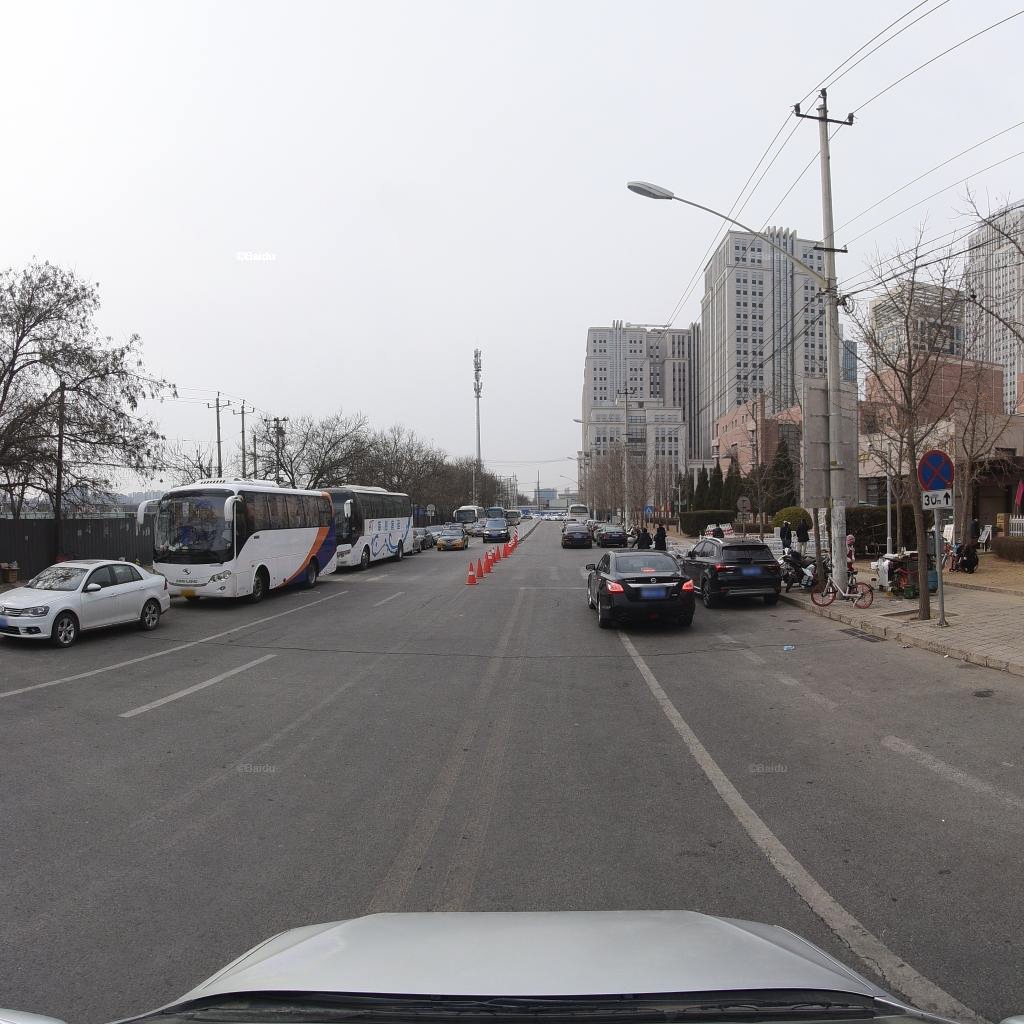
Region: Fengtai
Road damage annotations: longitudinal crack, manhole cover, pothole, longitudinal crack, transverse crack, transverse crack